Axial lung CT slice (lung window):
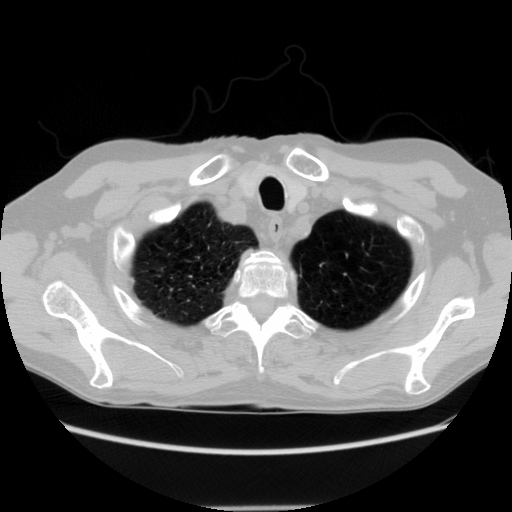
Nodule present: no